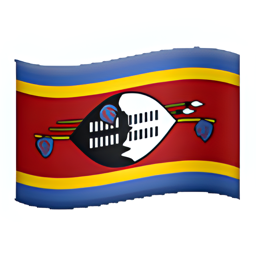
Name: flag for swaziland
Emoji: 🇸🇿
Group: Flags
Sub-group: country-flag